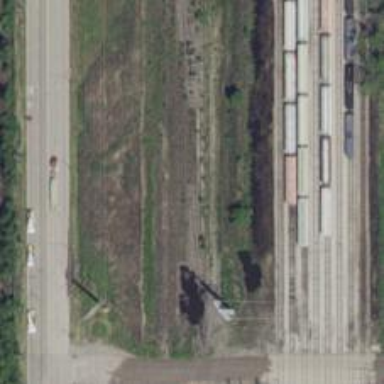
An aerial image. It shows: Abandoned railway yard.